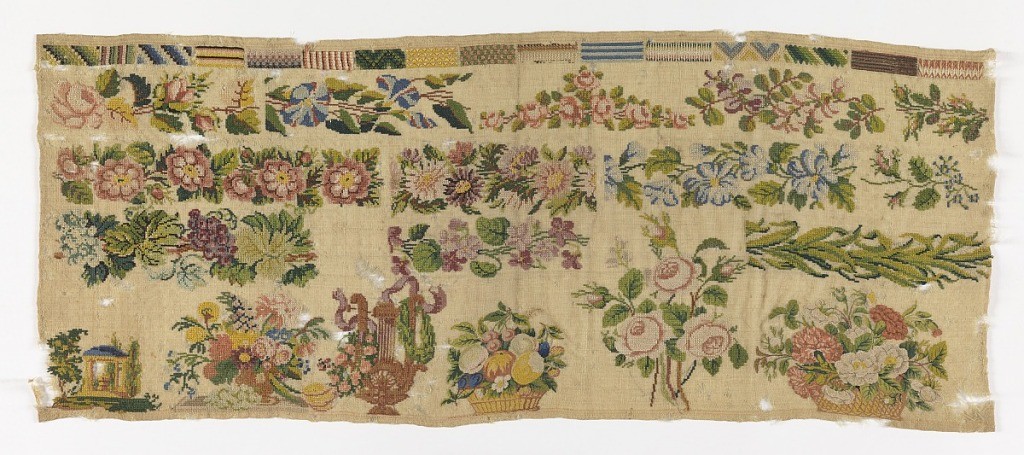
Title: Sampler
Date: early 19th century
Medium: silk embroidery on wool foundation Technique: embroidered in cross, half cross, tent, stem, and star stitches on plain weave foundation
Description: Sixteen rectangles of pattern at the top. Field filled with bands of floral pattern, floral motifs at bottom.